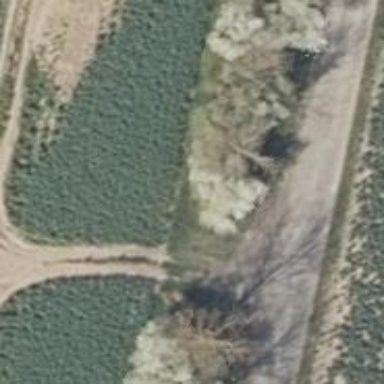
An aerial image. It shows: Row of deciduous broadleaved trees.